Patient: sex M, age 80
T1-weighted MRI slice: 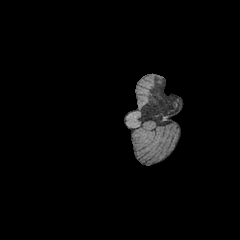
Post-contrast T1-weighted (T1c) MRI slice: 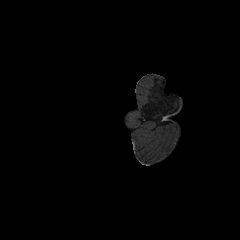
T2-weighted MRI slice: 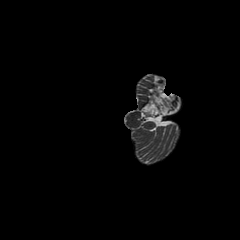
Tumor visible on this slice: no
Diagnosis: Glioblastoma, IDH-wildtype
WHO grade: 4